Question: I am trying to create a grid layout using tags and css. I need the grid system to hold four main blocks as portrayed in the image below. I have created a solution that works great in safari and chrome, but not so well in firefox as the titles overlap. Please see my code below, and maybe someone can see where I have gone wrong! I cant for the life of me find the problem.

HTML CODE:-
'''
<div class="elements_wrapper">
<div id="element1">
<img class="align-image" src="img/image1"/>
<span class="element-title">Title</span>
<p class="element-explain">Main text goes here</p>
</div>
<div id="element2">
<img class="align-image" src="img/image2"/>
<span class="element-title">Title</span>
<p class="element-explain">Main text goes here</p>
</div>
<div id="element3">
<img class="align-image" src="img/image3"/>
<span class="element-title">Title</span>
<p class="element-explain">Main text goes here</p>
</div>
<div id="element4">
<img class="align-image" src="img/image4"/>
<span class="element-title">Title</span>
<p class="element-explain">Main text goes here</p>
</div>
</div>
'''
CSS CODE:-
'''
.elements_wrapper {
width:100%;
margin-left:-65px;
margin-top:110px;
padding-bottom:30px;
}
#element1{
position:absolute;
display:inline-block;
margin-left:30px;
padding-bottom:20px;
}
#element2 {
position:absolute;
display:inline-block;
margin-top:200px;
margin-left:30px;
padding-bottom:20px;
}
#element3 {
position:absolute;
display:inline-block;
margin-left:545px;
margin-top:200px;
padding-bottom:20px;
}
#element4 {
position:absolute;
display:inline-block;
margin-left:545px;
padding-bottom:20px;
}
.element-title {
font-family:helvetica, arial, serif;
color:black;
display:inline;
font-size:14pt;
font-weight:bold;
padding-top:15px;
}
.element-explain {
font-family:helvetica, arial, serif;
font-size:10pt;
float:left;
width:280px;
}
.align-image {
border: none;
float:left;
padding-right:15px;
}
'''
My code works great in safari and chrome, but not that well in firefox, please help. Also, please let me know if the code I have already used is bad or needs changing to ensure cross browser compatibility. Thanks so much.
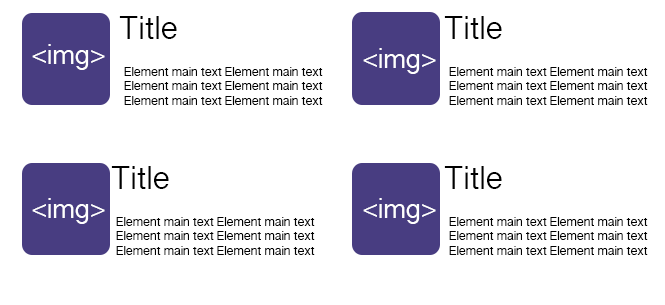
Answer: See the next example: <URL>